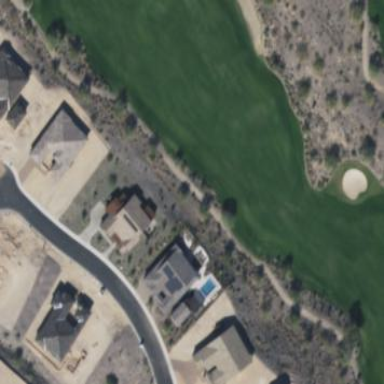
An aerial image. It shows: Grassy area designated as golf fairway.